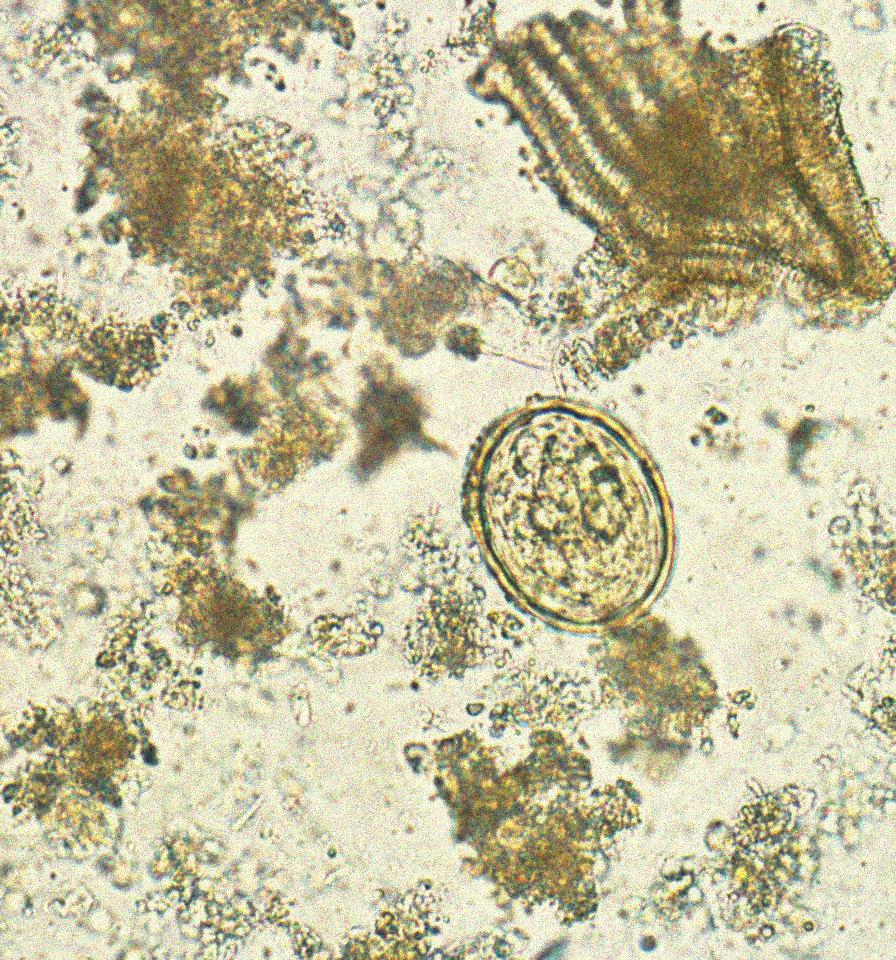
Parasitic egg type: Ascaris lumbricoides